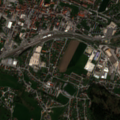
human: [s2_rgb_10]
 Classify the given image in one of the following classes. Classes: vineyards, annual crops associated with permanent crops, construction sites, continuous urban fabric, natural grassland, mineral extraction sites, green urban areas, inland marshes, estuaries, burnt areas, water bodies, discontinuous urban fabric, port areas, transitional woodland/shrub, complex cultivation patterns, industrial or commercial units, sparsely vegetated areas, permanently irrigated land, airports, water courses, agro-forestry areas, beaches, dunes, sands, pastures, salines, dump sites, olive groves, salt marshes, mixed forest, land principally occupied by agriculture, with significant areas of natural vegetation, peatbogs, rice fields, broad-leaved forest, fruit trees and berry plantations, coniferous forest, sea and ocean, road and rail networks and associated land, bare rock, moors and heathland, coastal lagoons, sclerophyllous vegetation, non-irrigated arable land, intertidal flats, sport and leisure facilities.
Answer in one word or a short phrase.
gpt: continuous urban fabric, discontinuous urban fabric, industrial or commercial units, coniferous forest, mixed forest